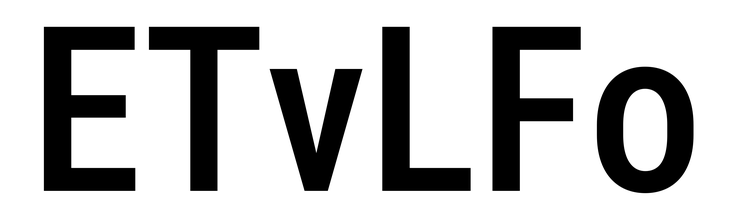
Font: Roboto_Condensed_Medium